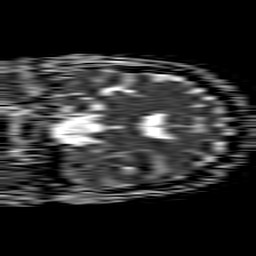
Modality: ADC
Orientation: coronal
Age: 57
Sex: female
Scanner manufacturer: philips
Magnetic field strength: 1.5 T
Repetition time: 4.6 s
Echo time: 0.08631 s